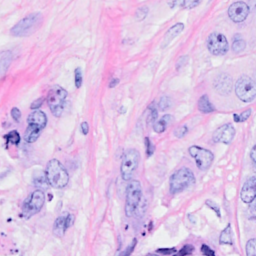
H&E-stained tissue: Breast